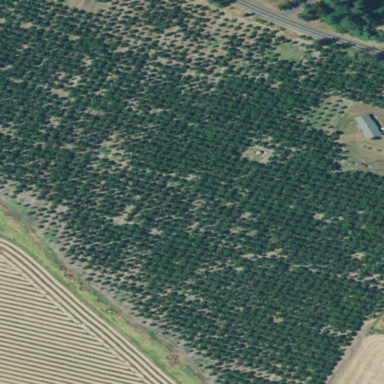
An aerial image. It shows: Orchard with hazel plants.